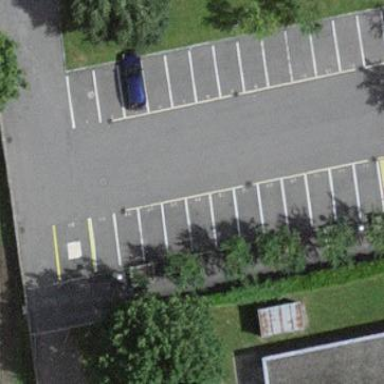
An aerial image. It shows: Parking area with surface.